Question: I have a old rails project that is using rails 3.0.9 and I am trying to run it using rails s. It appears that when I do this is gives me the following error:

You will see that it says that the current adapter that I have installed is not supported by foriegner. I have updated my gemfile to look like the following:
'''
gem 'rake', '0.9.2.2'
gem 'mysql2'
gem 'rails', '3.0.9'
gem "acl9"
gem 'foreigner'
gem 'devise'
gem 'will_paginate', '3.0.pre2'
gem 'jquery-rails'
gem 'lazy_high_charts'
gem 'client_side_validations'
gem 'carrierwave'
gem 'tiny_mce'
#gem 'devise_security_extension'
#gem 'rails_email_validator'
#gem 'easy_captcha'
group :development do
gem 'rspec-rails', '2.6.1'
gem 'jspec'
gem 'faker', '0.3.1'
gem 'rspec'
gem 'annotate'
end
group :test do
gem 'rspec-rails', '2.6.1'
gem 'spork', '0.9.0.rc8'
gem 'webrat'
gem 'autotest-growl'
gem 'autotest-rails'
gem 'autotest', '4.4.6'
gem 'autotest-rails-pure', '4.1.2'
gem 'factory_girl_rails'
gem 'ZenTest'
gem 'test-unit'
end
'''
What I don't seem to understand is why it would say in the command prompt that the gem is missing and I need to add it to my gemfile when it is there. What is the best solution to tackling this.
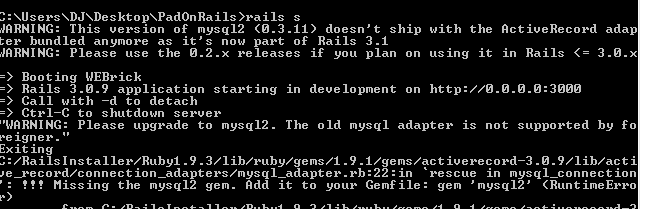
Answer: It isnt working cause you are trying to install the latest version of mysql2 which doesnt work with rails 3.0.X. You can get around this by specifying the version this way
gem 'mysql2', '< 0.3' or gem "mysql2", "~> 0.2.7"
But to get around the foreigner dependency which is probably the main issue here:
You can upgrade your rails version to 3.1.x or higher and upgrade the mysql2 in the gem file. I see that you have a recent version of ruby.
After you update the gems in the gemfile, make sure you run bundle install in the command line...before trying to start the server. Also, ensure that you setup your database in the database.yml file in the config folder.